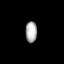
Tissue: prostate
Cell type: Fibroblasts
Senescence score: 0.9576
Nuclear area (px): 239
Mean DAPI intensity: 172.837